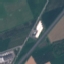
Land use / land cover: Highway